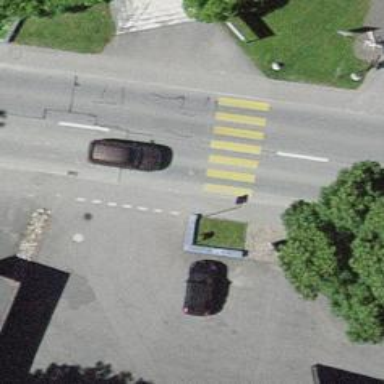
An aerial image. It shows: Bollard barrier.